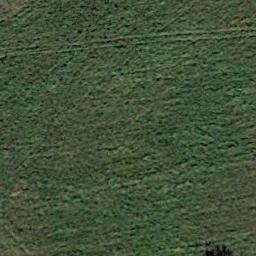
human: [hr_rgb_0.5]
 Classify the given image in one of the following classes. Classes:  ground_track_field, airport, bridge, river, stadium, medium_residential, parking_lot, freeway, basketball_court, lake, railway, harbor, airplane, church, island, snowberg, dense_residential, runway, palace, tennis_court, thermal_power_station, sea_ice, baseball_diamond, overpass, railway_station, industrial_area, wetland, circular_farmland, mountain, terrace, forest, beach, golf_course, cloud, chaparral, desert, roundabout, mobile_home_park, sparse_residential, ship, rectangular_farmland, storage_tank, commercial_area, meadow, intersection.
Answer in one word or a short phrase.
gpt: meadow